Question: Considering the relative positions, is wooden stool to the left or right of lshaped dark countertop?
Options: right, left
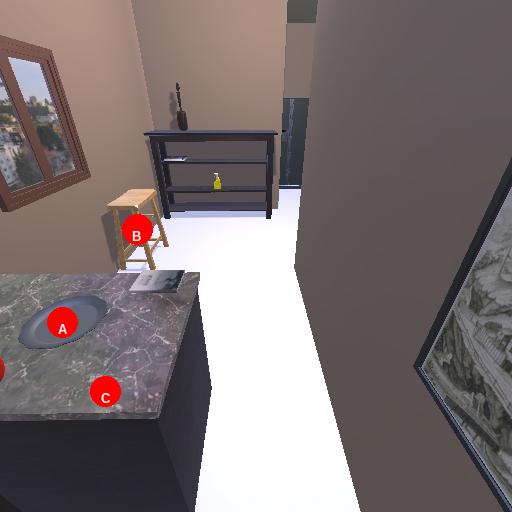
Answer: right